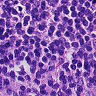
Metastatic tissue present: no